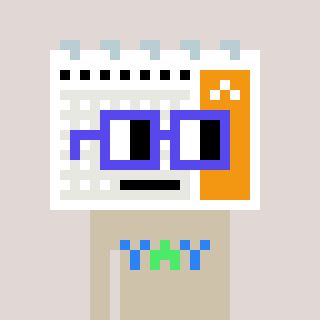
a pixel art character with square blue glasses, a calendar-shaped head and a bege-colored body on a warm background